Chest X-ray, PA view. Patient: 49 years old, sex F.
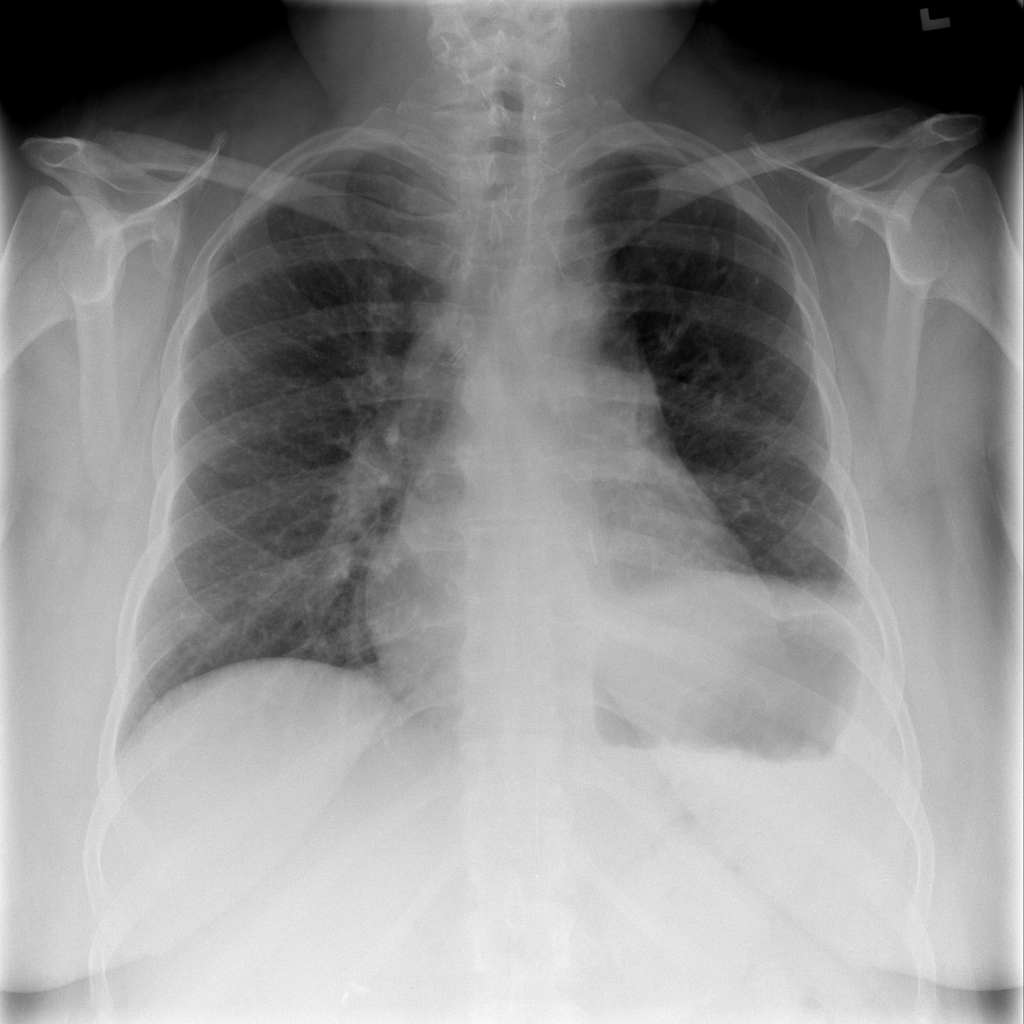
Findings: Nodule